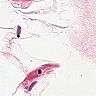
Metastatic tissue present: no